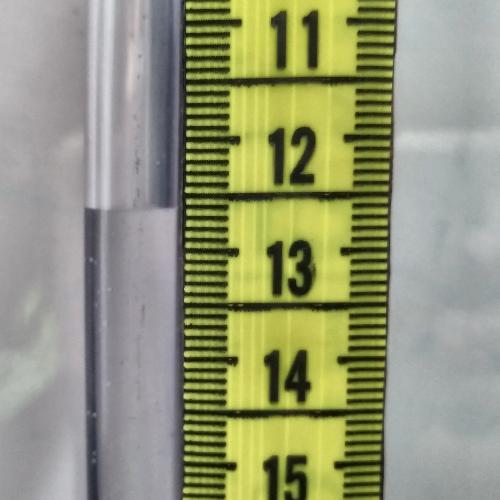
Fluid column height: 12.6 cm